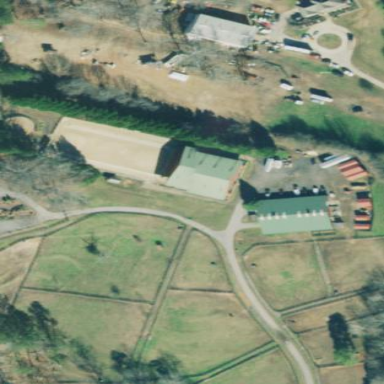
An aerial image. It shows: Farm.